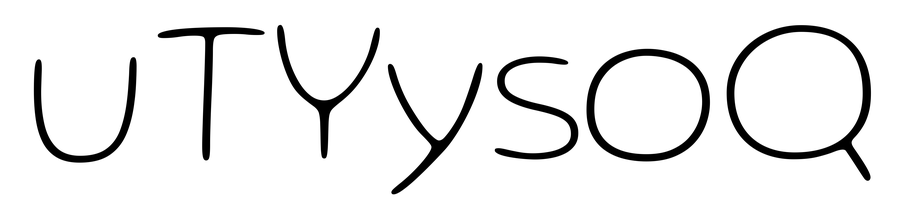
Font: Gluten_Thin